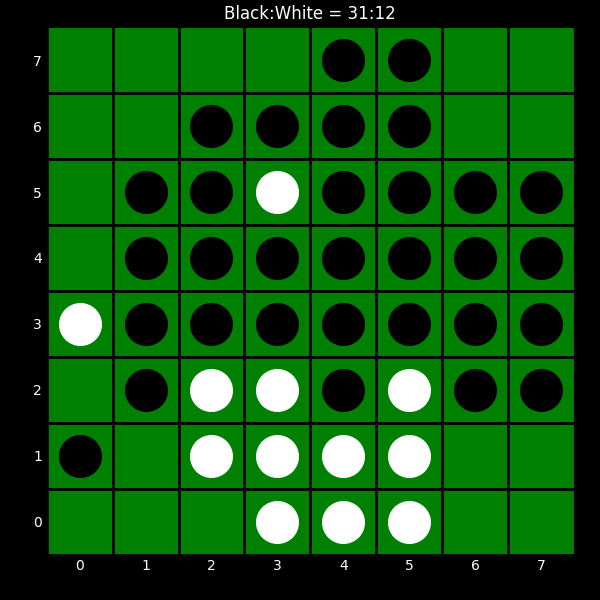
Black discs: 31
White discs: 12